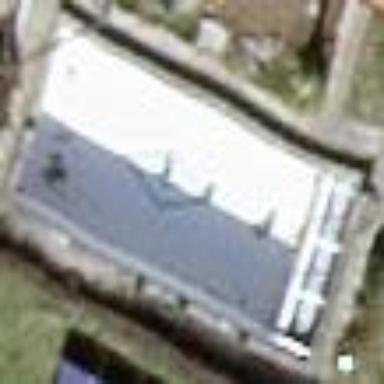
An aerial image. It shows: Swimming pool located in leisure land.